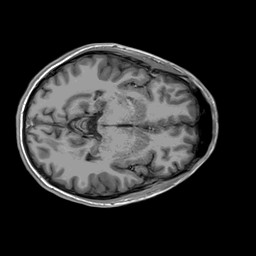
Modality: T1w
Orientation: coronal
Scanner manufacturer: mediso